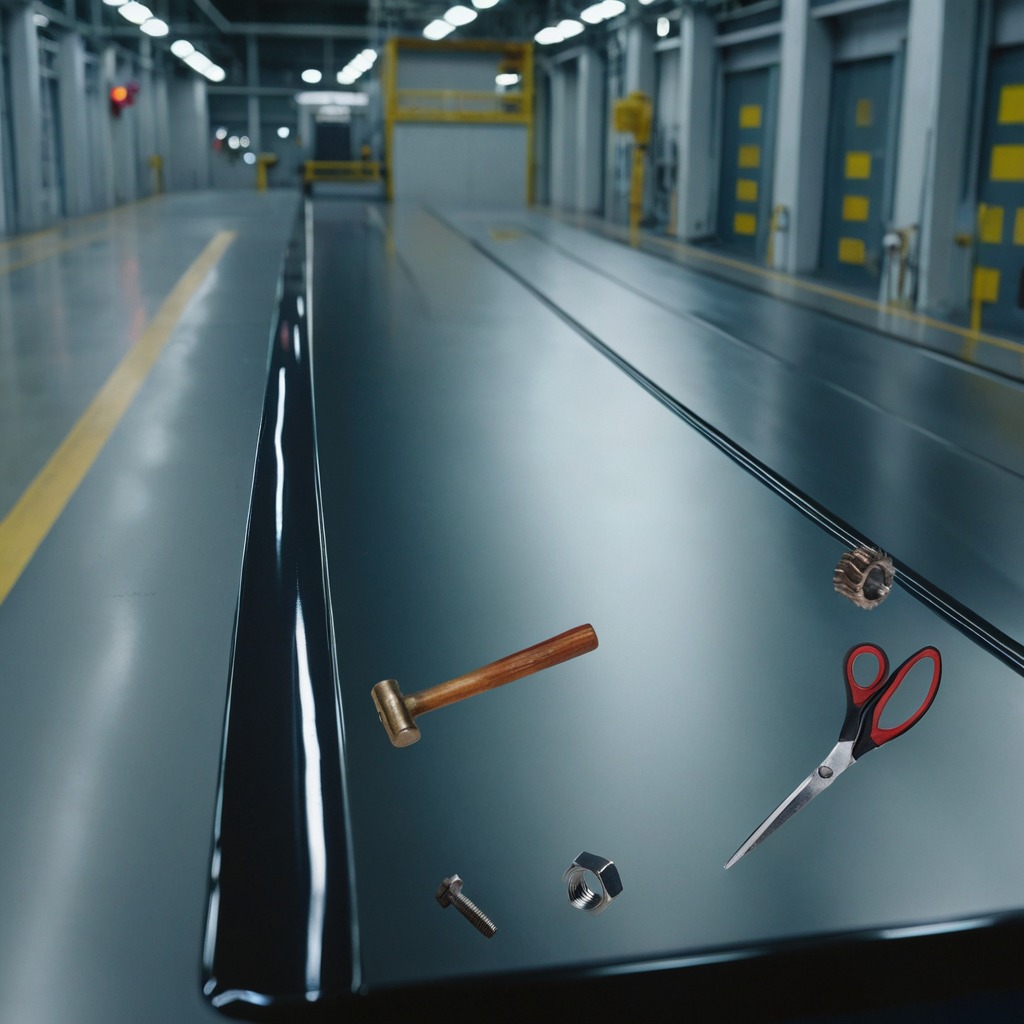
A steel gear with teeth, a metal machine screw, a hammer, a metal nut, and a pair of scissors are lying on the table.